Field crop: maize
Growth stage: 2
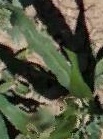
Species: maize